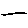
Label: line